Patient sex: M
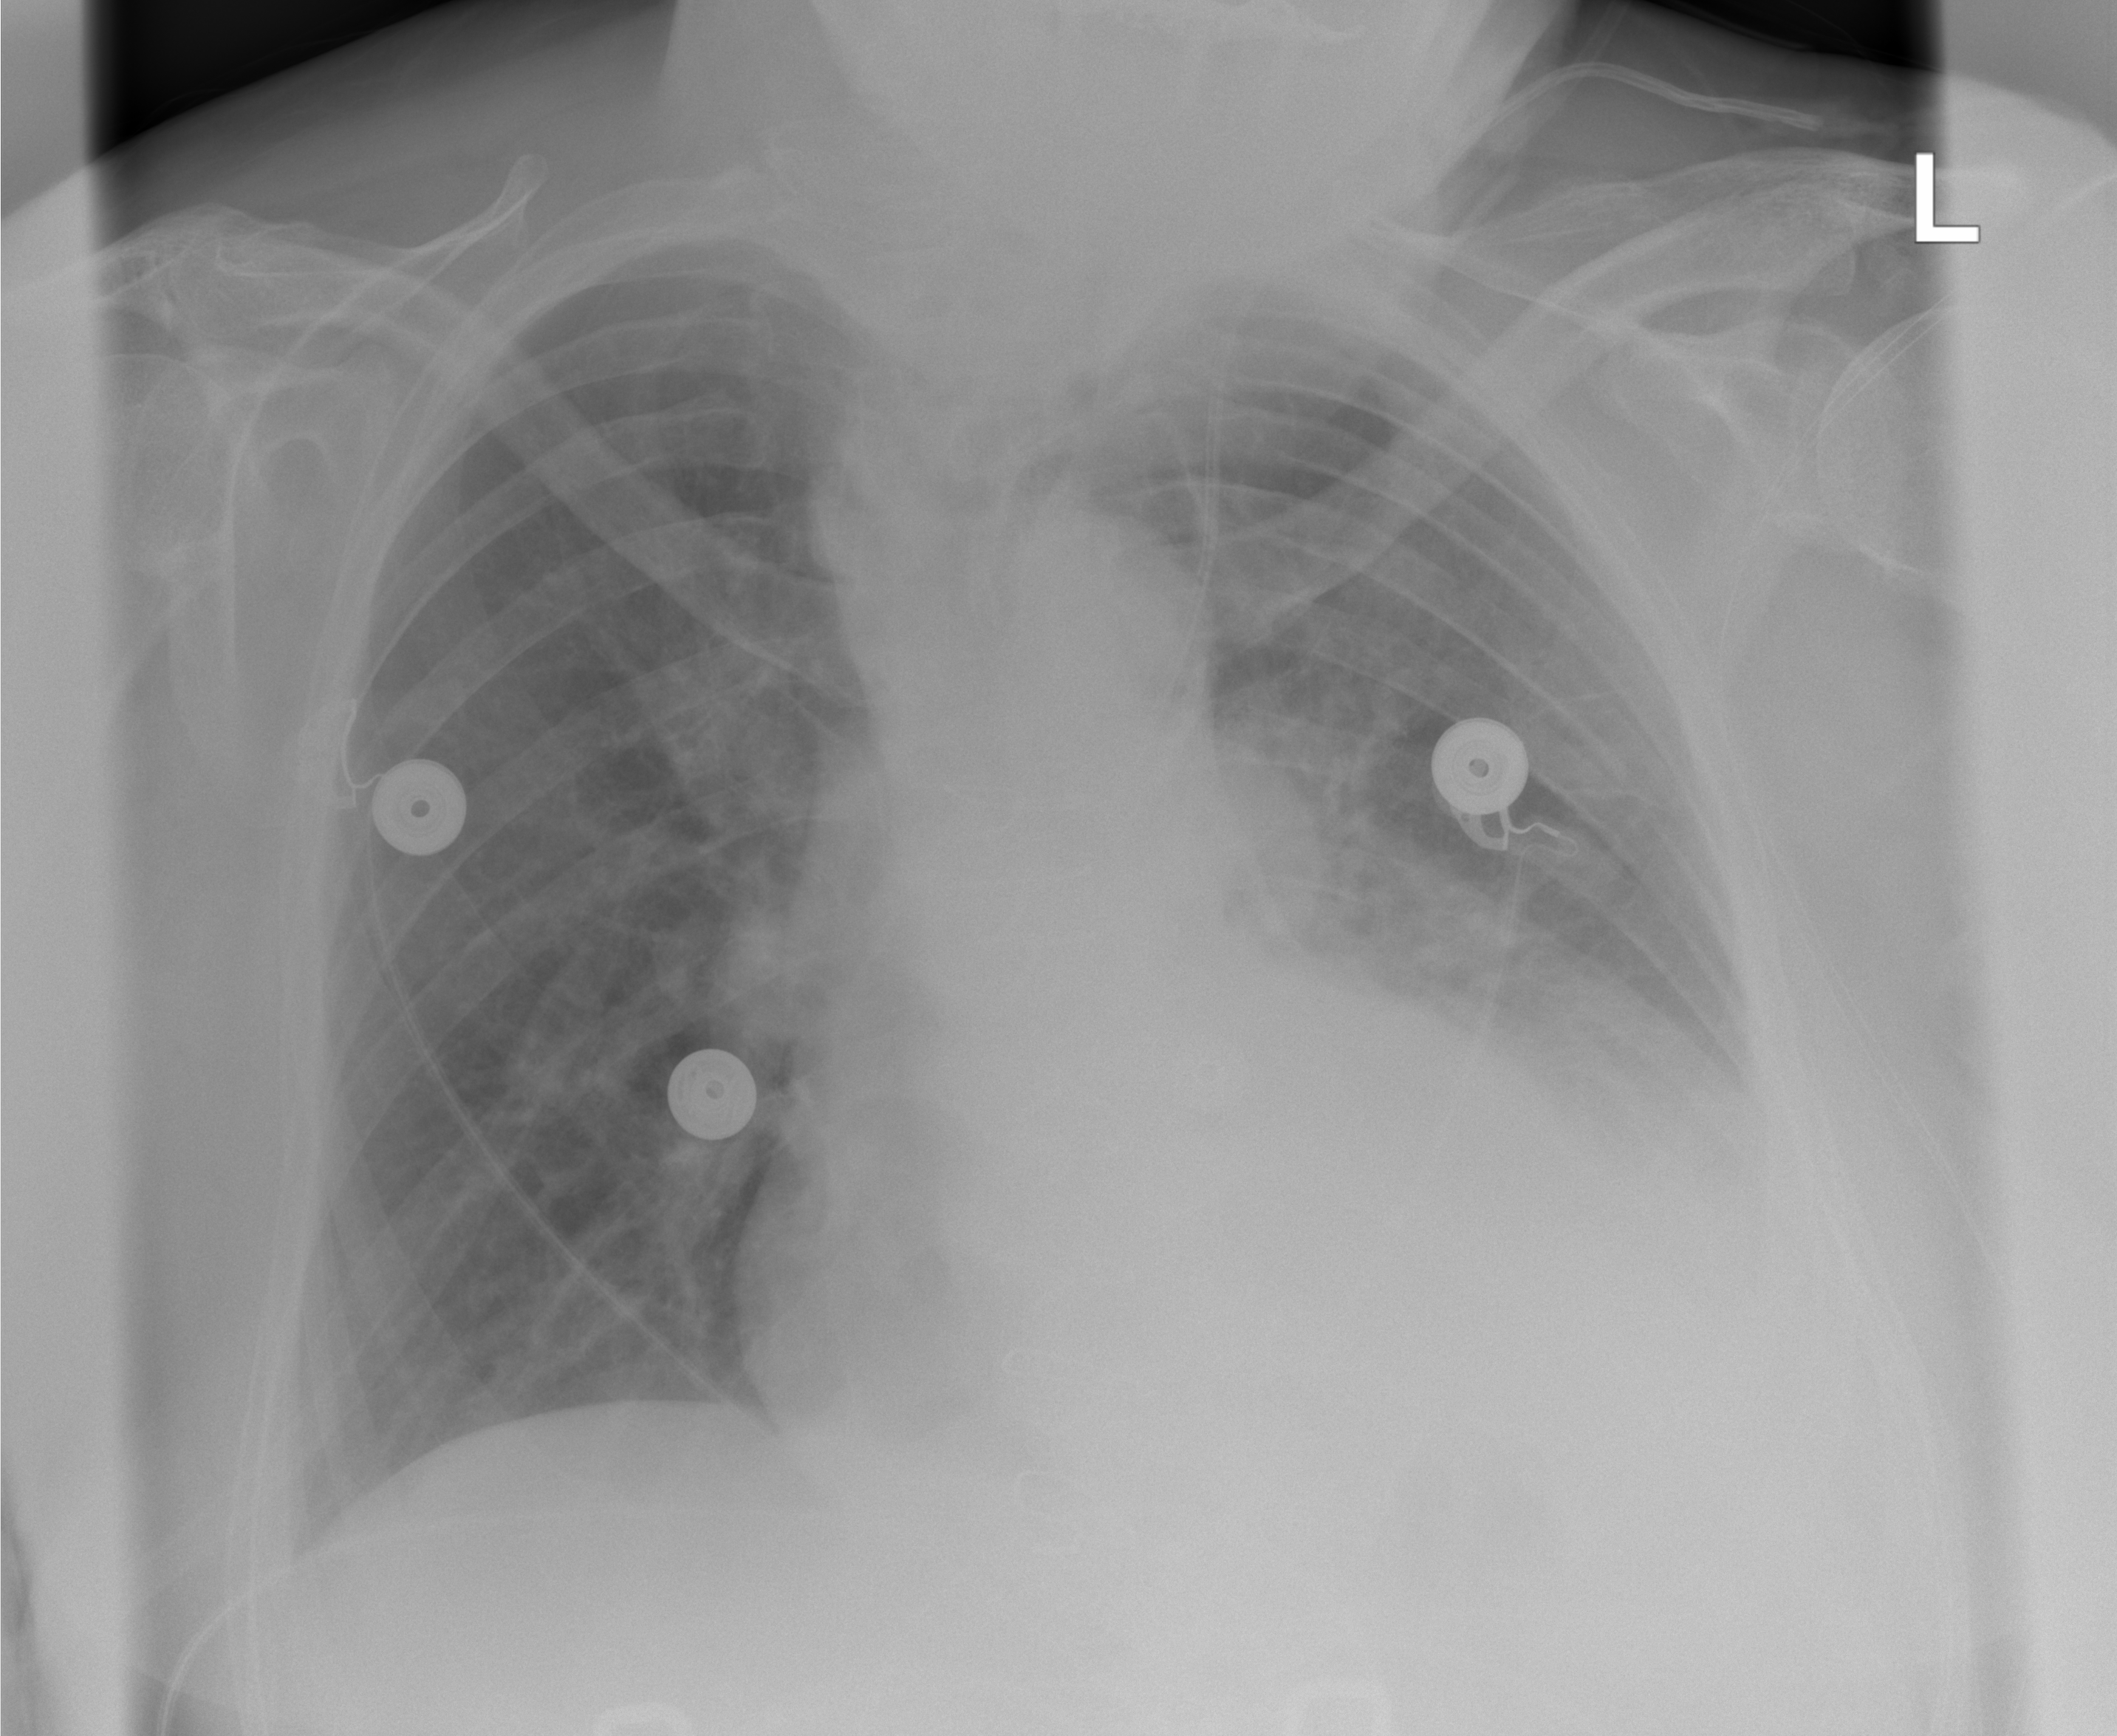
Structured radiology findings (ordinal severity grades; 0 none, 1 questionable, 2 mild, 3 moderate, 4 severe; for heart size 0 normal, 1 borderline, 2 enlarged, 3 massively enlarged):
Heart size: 2
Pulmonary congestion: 0
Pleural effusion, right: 0
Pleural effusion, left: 2
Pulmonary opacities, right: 0
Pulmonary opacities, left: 1
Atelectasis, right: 0
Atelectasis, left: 2